Field crop: tomato
Growth stage: 1
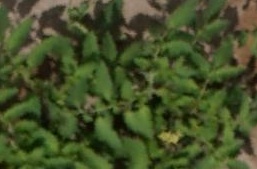
Species: tomato